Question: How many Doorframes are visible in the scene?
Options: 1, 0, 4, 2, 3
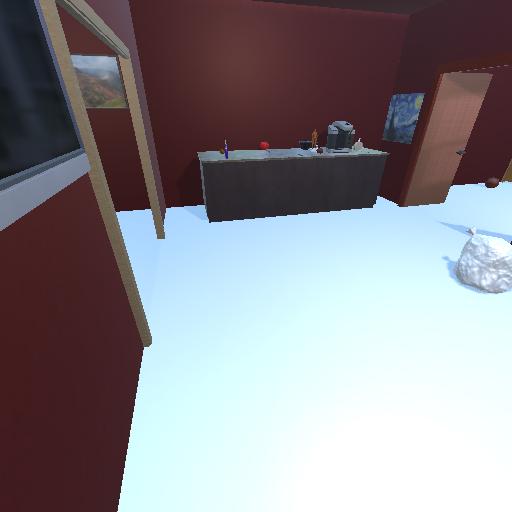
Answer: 1